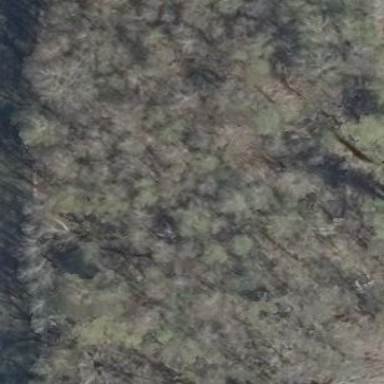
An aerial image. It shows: Patch of scrub vegetation.